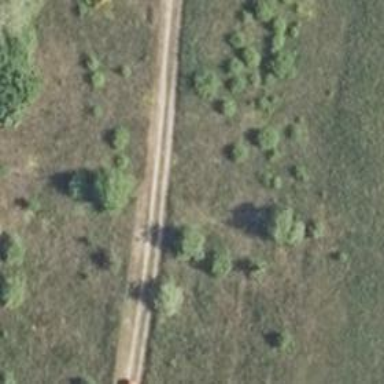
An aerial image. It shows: Unclassified road.